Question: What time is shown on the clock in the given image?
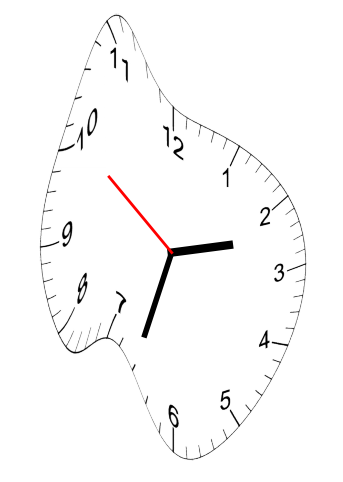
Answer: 02:32:51